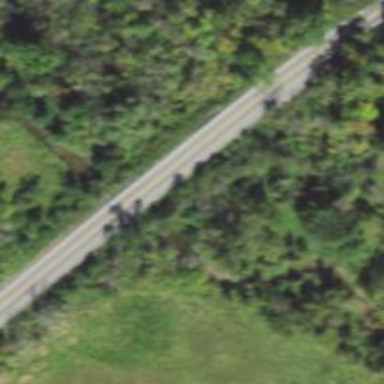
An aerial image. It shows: Primary highway with bridge.